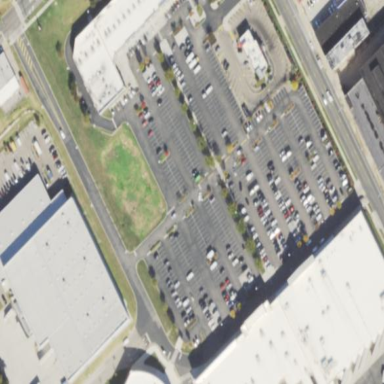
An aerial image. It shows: Retail area.